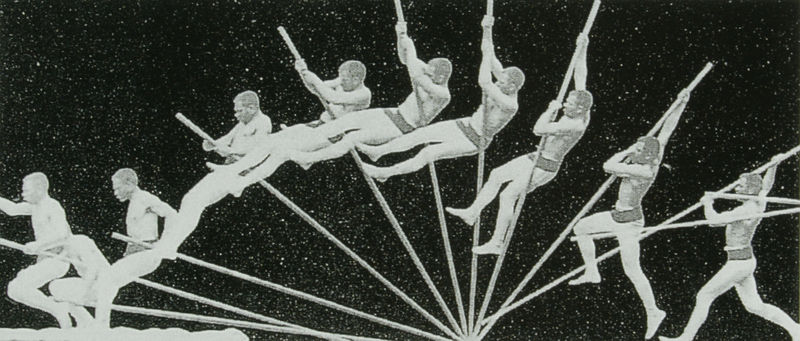
Titel: Stabhochsprung
Künstler: Etienne Jules Marey
Standort: Beaune
Institution: Musée E.J.Marey et des Beaux-Arts
Schlagwörter: dunkel, himmel, kopf, körper, mann, nackt, weiß, menschen, bewegung, grau, hell, hintergrund, holz, köpfe, lichter, männer, nacht, schwarz, skizze, gürtel, fächer, hose, arm, arme, mensch, weit, bild, hände, sonne, haare, locken, rund, stock, beine, sprung, fotos, bogen, schuhe, stab, studie, übung, hosen, laufen, steil, drehen, füsse, moment, figuren, rad, landung, turner, kraft, muskeln, sport, festhalten, hoch, collage, foto, fotografie, photographie, punkte, muskulös, futurismus, neger, belichtung, fuss, strahlen, lithographie, schwarz-weiss, sterne, sternenhimmel, viele, dynamik, staub, reihe, zirkus, scherpe, schritt, entwurf, photo, halbkreis, serie, stäbe, springen, film, kino, schwingen, zentrum, olympia, speer, stange, zeit, drehung, athlet, sportler, abfolge, kreisen, verlauf, nabe, aufnahme, geschwindigkeit, matte, neun, reihenfolge, höschen, photografie, artist, artisten, pixel, überblendung, landen, spannung, funken, all, bewegungsstudie, turnen, folge, akrobat, balla, handlung, montage, schritte, simultan, ablauf, anspannung, warhol, phasen, bewegungsablauf, absprung, anlauf, fotomontage, simultaneität, zeitraffer, anlaufen, atleht, atleth, bewegungsfolge, bocchioni, hochspringer, hochsprung, leichtathlet, photomontage, polyszenisch, schwarz wei?, sraäbe, stabhochspirnger, stabhochspringer, stabhochsprung, stabspringer, stabsprung, turmsprung, vervielfältigung, springer, weitsprung, stabspringen